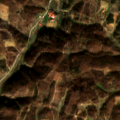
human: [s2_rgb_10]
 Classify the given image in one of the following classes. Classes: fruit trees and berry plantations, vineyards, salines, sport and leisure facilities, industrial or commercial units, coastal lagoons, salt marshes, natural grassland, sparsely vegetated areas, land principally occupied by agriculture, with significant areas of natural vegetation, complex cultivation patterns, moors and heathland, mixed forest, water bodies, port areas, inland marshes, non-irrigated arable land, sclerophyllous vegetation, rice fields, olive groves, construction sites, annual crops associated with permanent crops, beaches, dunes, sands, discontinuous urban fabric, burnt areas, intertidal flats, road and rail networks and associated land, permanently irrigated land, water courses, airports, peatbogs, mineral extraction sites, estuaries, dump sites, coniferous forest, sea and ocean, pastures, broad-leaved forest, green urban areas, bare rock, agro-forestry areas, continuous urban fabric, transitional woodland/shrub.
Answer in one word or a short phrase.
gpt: land principally occupied by agriculture, with significant areas of natural vegetation, coniferous forest, mixed forest, transitional woodland/shrub